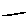
Label: line